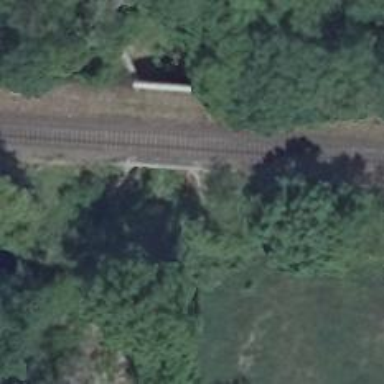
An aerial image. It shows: Railway bridge.